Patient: sex M, age 51
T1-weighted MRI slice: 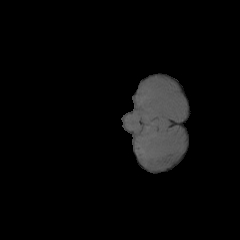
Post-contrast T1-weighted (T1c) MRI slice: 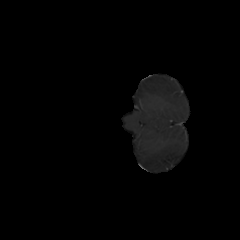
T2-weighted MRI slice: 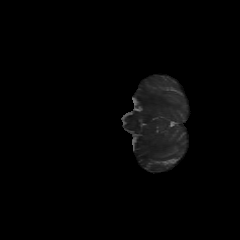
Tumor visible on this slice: no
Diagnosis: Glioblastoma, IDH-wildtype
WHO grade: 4